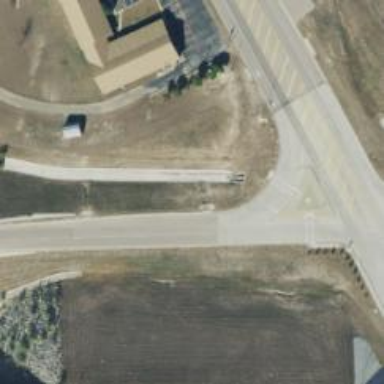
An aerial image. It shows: Trunk link highway with asphalt surface.